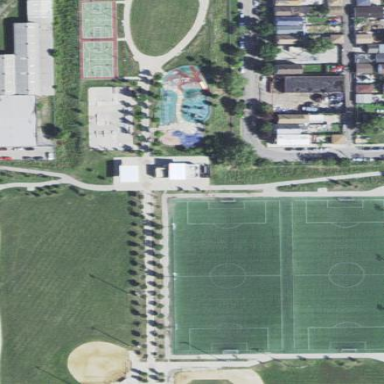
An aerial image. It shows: Soccer pitch for leisureland activities.